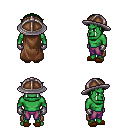
a pixel art fantasy rpg character, male body template, orc, green skin, brown cape, magenta pants, green plain hairstyle, chain helm, metal gloves, brown slippers, four views (front, back, left, right), 2x2 character sprite sheet, small pixel art, hard edges, no anti-aliasing